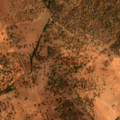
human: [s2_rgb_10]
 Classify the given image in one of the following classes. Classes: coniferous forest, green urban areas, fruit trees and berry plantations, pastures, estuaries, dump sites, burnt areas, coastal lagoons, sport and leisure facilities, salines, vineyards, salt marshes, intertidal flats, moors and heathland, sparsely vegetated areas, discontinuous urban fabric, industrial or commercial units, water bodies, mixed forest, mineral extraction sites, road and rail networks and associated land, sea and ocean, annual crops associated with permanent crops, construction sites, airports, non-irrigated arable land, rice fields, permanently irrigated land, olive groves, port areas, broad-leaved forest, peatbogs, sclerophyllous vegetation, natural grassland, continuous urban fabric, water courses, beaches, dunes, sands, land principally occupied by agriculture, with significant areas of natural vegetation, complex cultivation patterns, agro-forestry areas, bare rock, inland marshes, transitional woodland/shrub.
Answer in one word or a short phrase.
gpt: non-irrigated arable land, agro-forestry areas